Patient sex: F
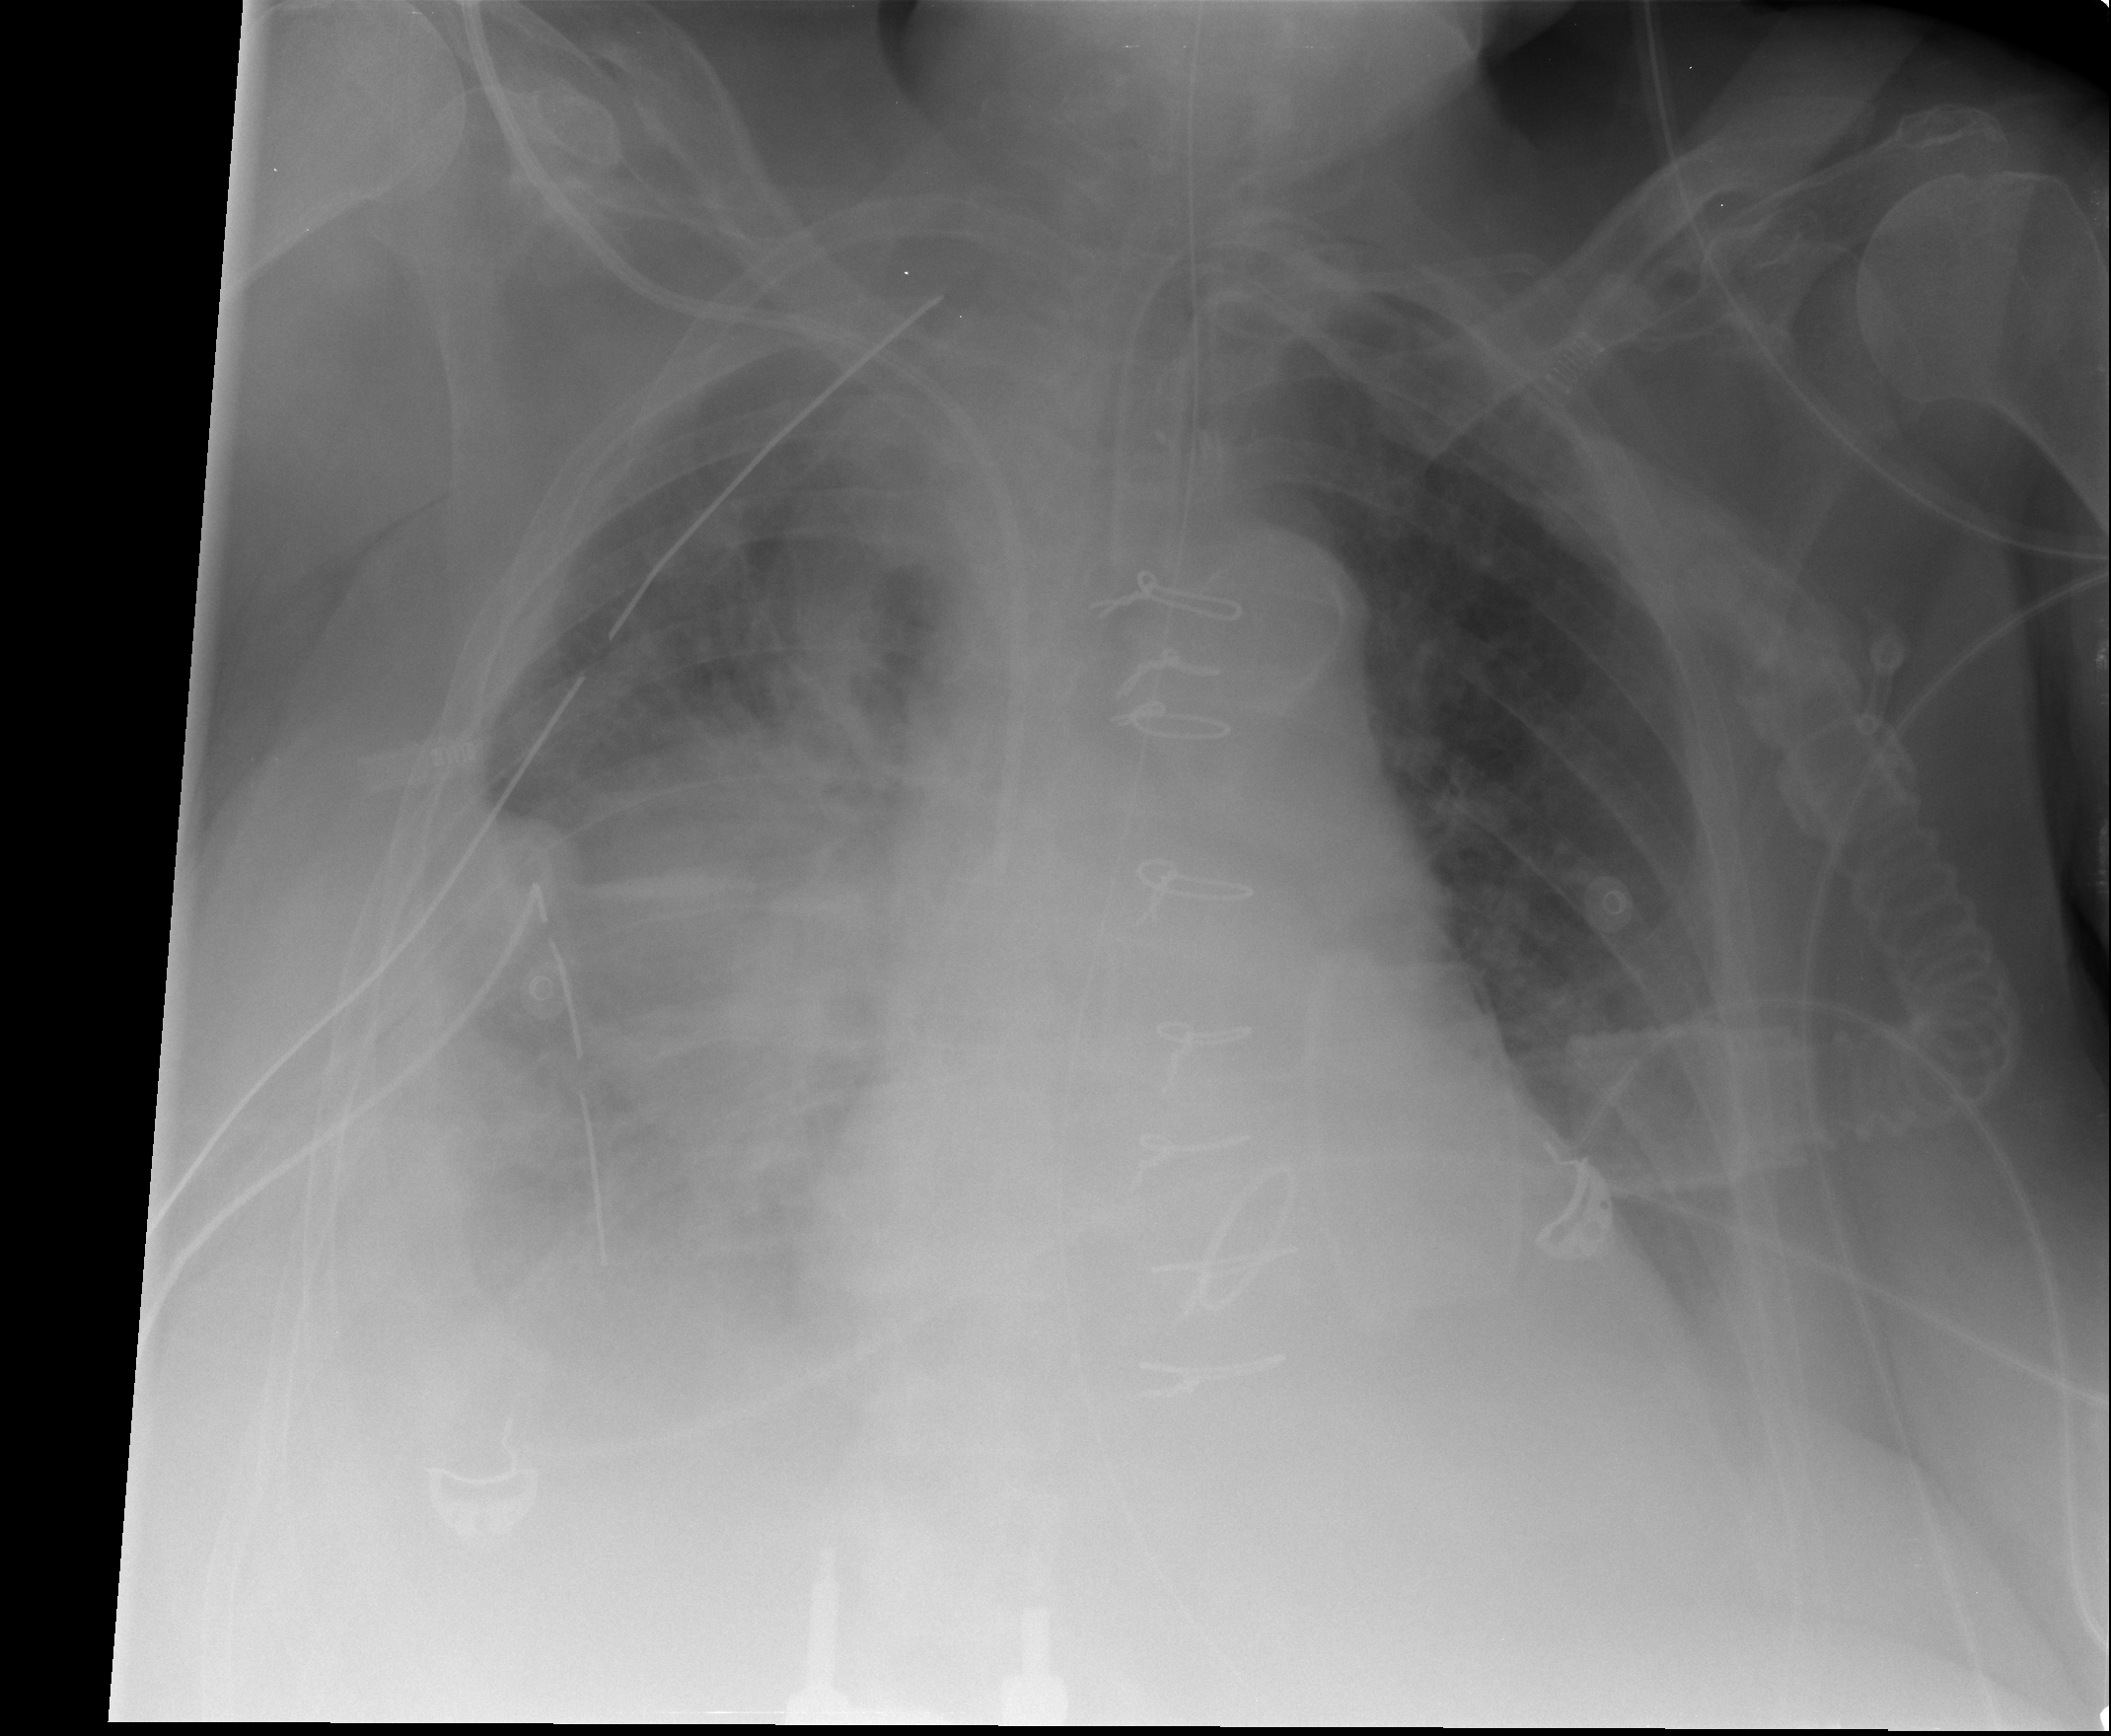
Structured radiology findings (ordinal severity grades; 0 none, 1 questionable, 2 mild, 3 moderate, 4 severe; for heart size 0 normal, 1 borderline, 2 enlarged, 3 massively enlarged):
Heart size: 1
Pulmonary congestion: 2
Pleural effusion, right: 3
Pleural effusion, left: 2
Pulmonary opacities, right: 2
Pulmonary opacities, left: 0
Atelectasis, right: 3
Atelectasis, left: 2